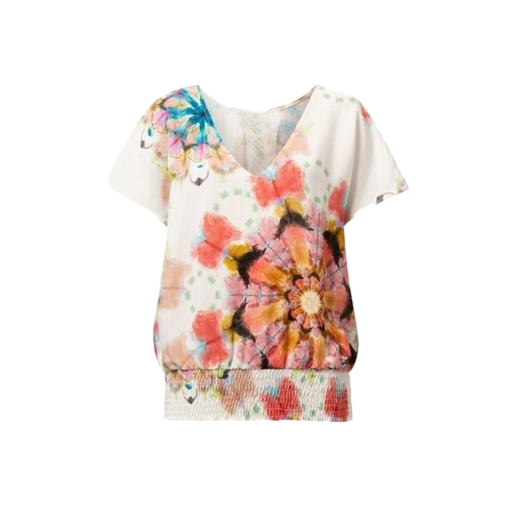
multicolor floral-print t-shirt only macy, multicolor v-neck top only macy, multicolor petite floral-print short-sleeve top only macy, white background